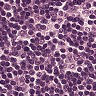
Metastatic tissue present: no